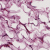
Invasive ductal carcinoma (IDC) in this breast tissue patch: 0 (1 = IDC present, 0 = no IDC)